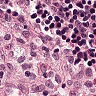
Metastatic tissue present: no